Question: I am trying to plot a graph with 3 levels of nodes, with equal distances between the levels.
However, graphviz somehow decides that the distance between the middle level and the bottom one should be much larger than the distance between the top and middle level. Any way to fix this?
Here is my code:
'''
digraph g{
rankdir="LR";
graph [pad="0.5", ranksep="0.525", nodesep="3"];
splines=false;
node[shape = square];
edge[style=invis];
subgraph cluster_3 {
color=invis;
a1->a2->a3->a4->a5->a6->a7;
}
subgraph cluster_2 {
color=invis;
a->b->c->d->e->f->g;
}
subgraph cluster_1 {
color=invis;
1->2->3->4->5->6->7;
}
"a1" [label="1'"];
"a2" [label="2'"];
"a3" [label="3'"];
"a4" [label="4'"];
"a5" [label="5'"];
"a6" [label="6'"];
"a7" [label="7'"];
edge[style=solid, constraint=false];
a->1[arrowhead=none, arrowtail=none];
a->2[arrowhead=none, arrowtail=none];
a->3[arrowhead=none, arrowtail=none];
a->a1[arrowhead=none, arrowtail=none];
a->a2[arrowhead=none, arrowtail=none];
a->a3[arrowhead=none, arrowtail=none];
b->1[arrowhead=none, arrowtail=none];
b->3[arrowhead=none, arrowtail=none];
b->7[arrowhead=none, arrowtail=none];
b->a1[arrowhead=none, arrowtail=none];
b->a3[arrowhead=none, arrowtail=none];
b->a7[arrowhead=none, arrowtail=none];
c->2[arrowhead=none, arrowtail=none];
c->6[arrowhead=none, arrowtail=none];
c->7[arrowhead=none, arrowtail=none];
c->a2[arrowhead=none, arrowtail=none];
c->a6[arrowhead=none, arrowtail=none];
c->a7[arrowhead=none, arrowtail=none];
d->1[arrowhead=none, arrowtail=none];
d->4[arrowhead=none, arrowtail=none];
d->7[arrowhead=none, arrowtail=none];
d->a1[arrowhead=none, arrowtail=none];
d->a4[arrowhead=none, arrowtail=none];
d->a7[arrowhead=none, arrowtail=none];
e->1[arrowhead=none, arrowtail=none];
e->2[arrowhead=none, arrowtail=none];
e->3[arrowhead=none, arrowtail=none];
e->a1[arrowhead=none, arrowtail=none];
e->a2[arrowhead=none, arrowtail=none];
e->a3[arrowhead=none, arrowtail=none];
f->1[arrowhead=none, arrowtail=none];
f->4[arrowhead=none, arrowtail=none];
f->7[arrowhead=none, arrowtail=none];
f->a1[arrowhead=none, arrowtail=none];
f->a4[arrowhead=none, arrowtail=none];
f->a7[arrowhead=none, arrowtail=none];
g->5[arrowhead=none, arrowtail=none];
g->6[arrowhead=none, arrowtail=none];
g->7[arrowhead=none, arrowtail=none];
g->a5[arrowhead=none, arrowtail=none];
g->a6[arrowhead=none, arrowtail=none];
g->a7[arrowhead=none, arrowtail=none];
}
'''
The output looks like this currently:
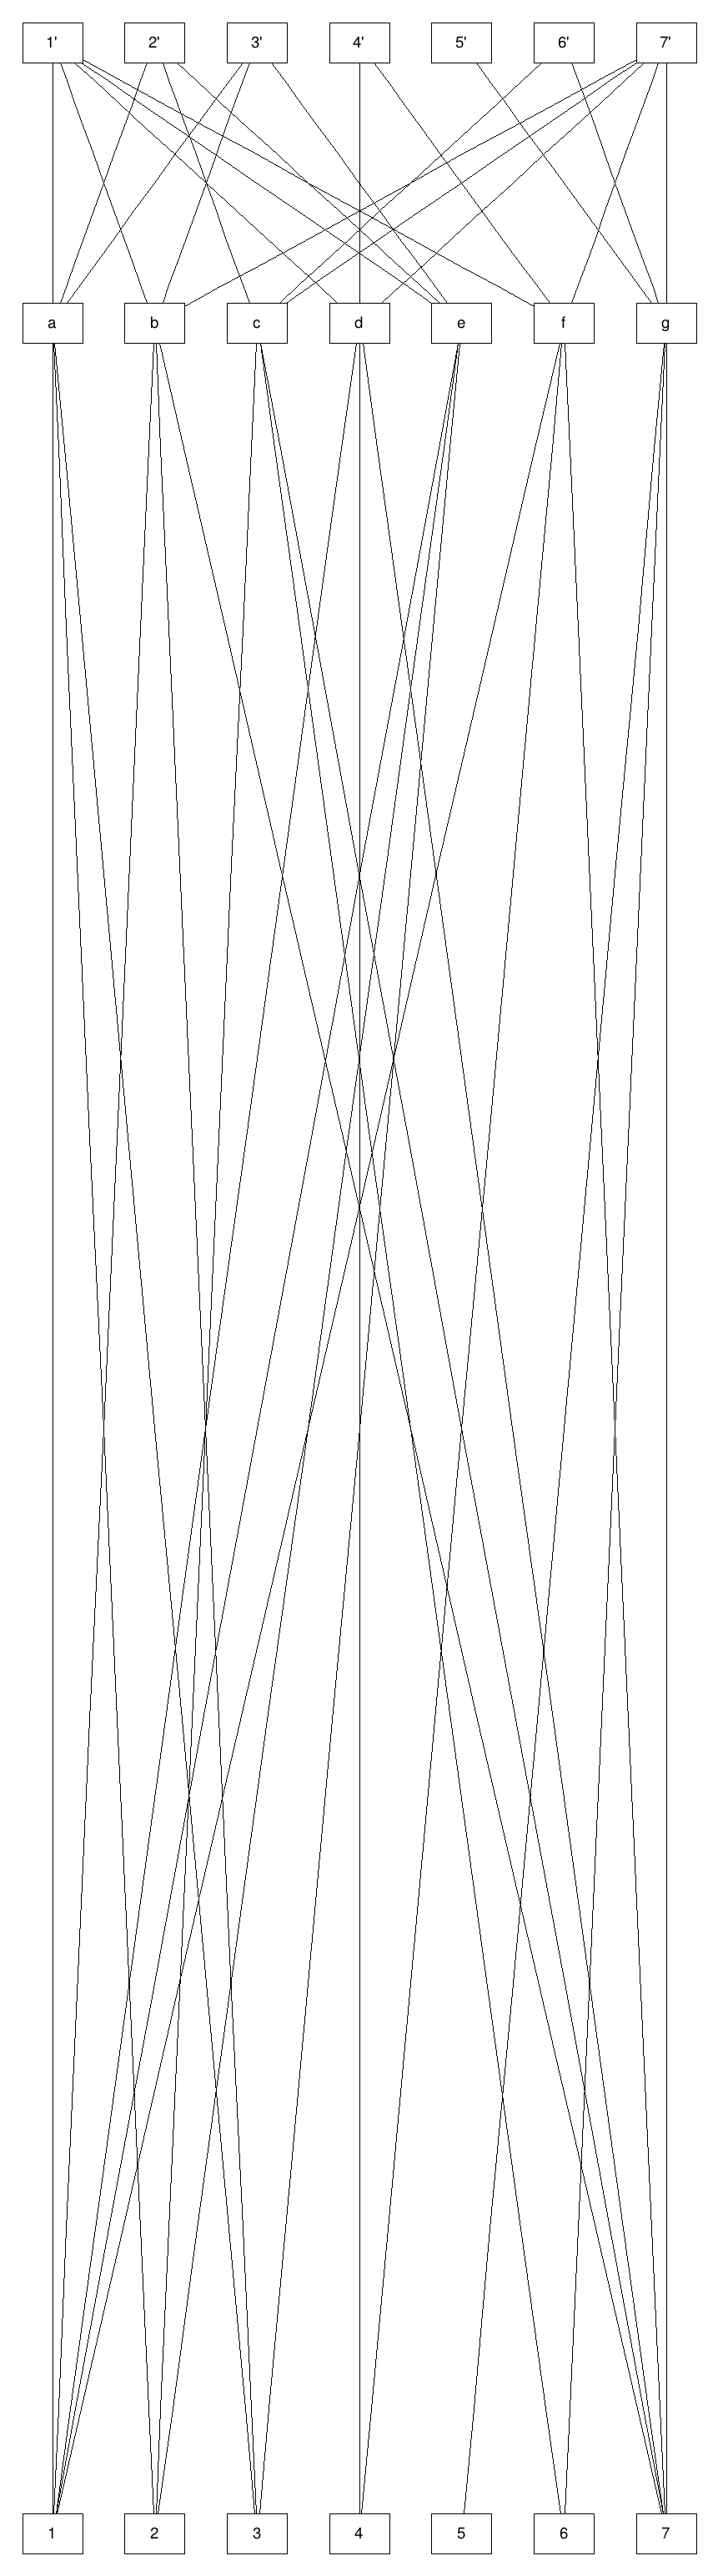
Answer: Just played around a bit and came up with the below graph, is this any closer to want to want?
'''
digraph g{
graph [pad="0.5", nodesep="1", ranksep="2"];
splines="false";
node[shape = square];
edge[style=invis];
a1->a->1
a2->b->2
a3->c->3
a4->d->4
a5->e->5
a6->f->6
a7->g->7
"a1" [label="1'"];
"a2" [label="2'"];
"a3" [label="3'"];
"a4" [label="4'"];
"a5" [label="5'"];
"a6" [label="6'"];
"a7" [label="7'"];
edge[style=solid, constraint=false];
a->1[arrowhead=none, arrowtail=none];
a->2[arrowhead=none, arrowtail=none];
a->3[arrowhead=none, arrowtail=none];
a->a1[arrowhead=none, arrowtail=none];
a->a2[arrowhead=none, arrowtail=none];
a->a3[arrowhead=none, arrowtail=none];
b->1[arrowhead=none, arrowtail=none];
b->3[arrowhead=none, arrowtail=none];
b->7[arrowhead=none, arrowtail=none];
b->a1[arrowhead=none, arrowtail=none];
b->a3[arrowhead=none, arrowtail=none];
b->a7[arrowhead=none, arrowtail=none];
c->2[arrowhead=none, arrowtail=none];
c->6[arrowhead=none, arrowtail=none];
c->7[arrowhead=none, arrowtail=none];
c->a2[arrowhead=none, arrowtail=none];
c->a6[arrowhead=none, arrowtail=none];
c->a7[arrowhead=none, arrowtail=none];
d->1[arrowhead=none, arrowtail=none];
d->4[arrowhead=none, arrowtail=none];
d->7[arrowhead=none, arrowtail=none];
d->a1[arrowhead=none, arrowtail=none];
d->a4[arrowhead=none, arrowtail=none];
d->a7[arrowhead=none, arrowtail=none];
e->1[arrowhead=none, arrowtail=none];
e->2[arrowhead=none, arrowtail=none];
e->3[arrowhead=none, arrowtail=none];
e->a1[arrowhead=none, arrowtail=none];
e->a2[arrowhead=none, arrowtail=none];
e->a3[arrowhead=none, arrowtail=none];
f->1[arrowhead=none, arrowtail=none];
f->4[arrowhead=none, arrowtail=none];
f->7[arrowhead=none, arrowtail=none];
f->a1[arrowhead=none, arrowtail=none];
f->a4[arrowhead=none, arrowtail=none];
f->a7[arrowhead=none, arrowtail=none];
g->5[arrowhead=none, arrowtail=none];
g->6[arrowhead=none, arrowtail=none];
g->7[arrowhead=none, arrowtail=none];
g->a5[arrowhead=none, arrowtail=none];
g->a6[arrowhead=none, arrowtail=none];
g->a7[arrowhead=none, arrowtail=none];
}
'''